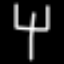
Label: fork